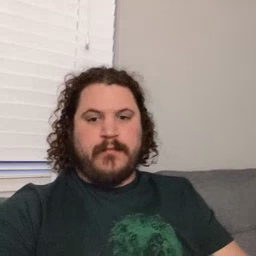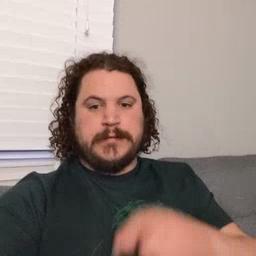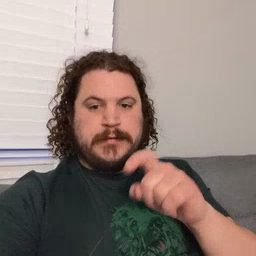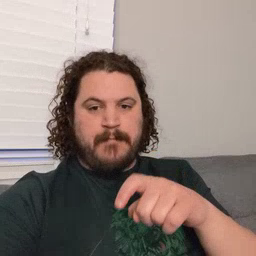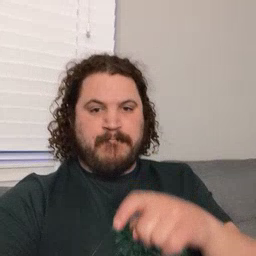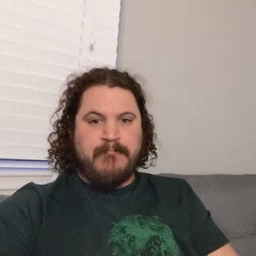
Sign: time